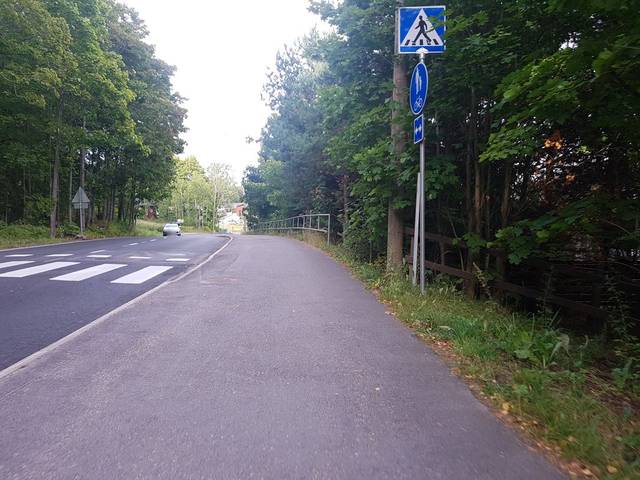
Region: Finland
Coordinates: 60.228, 24.691